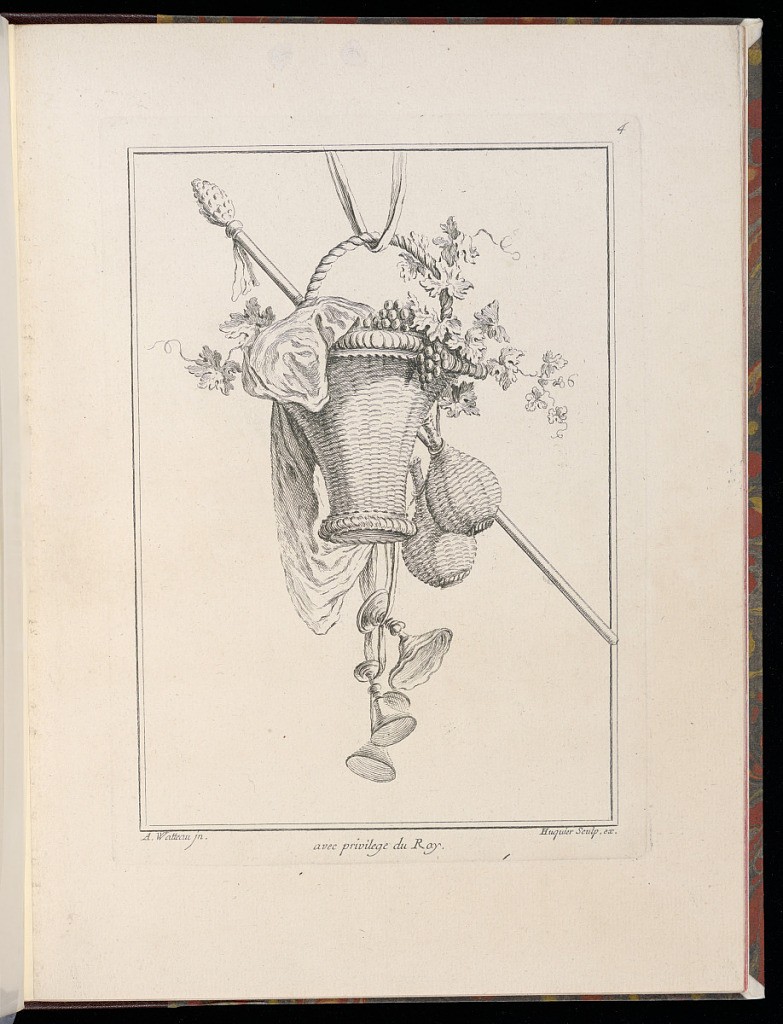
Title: Design for a Trophy
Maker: Antoine Watteau, French, 1684–1721
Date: ca. 1735
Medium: Etching on laid paper
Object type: Print
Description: Design for an ornamental trophy from a tied ribbon. The trophy incorporates a large basket with grapes and vine leaves, staff, wine jugs and glasses. The plate is signed and numbered.